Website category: camera
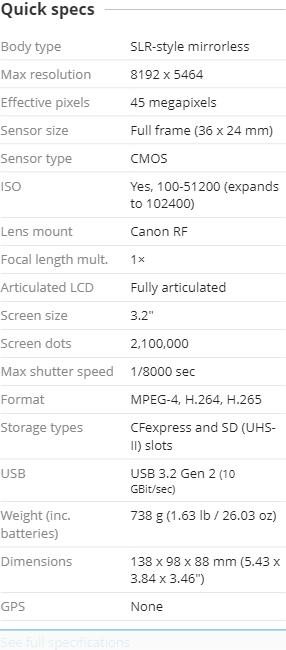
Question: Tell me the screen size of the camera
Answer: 3.2

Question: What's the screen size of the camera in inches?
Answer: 3.2

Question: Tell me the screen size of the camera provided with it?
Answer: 3.2

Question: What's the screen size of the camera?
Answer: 3.2

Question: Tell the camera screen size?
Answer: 3.2

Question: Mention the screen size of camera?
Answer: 3.2

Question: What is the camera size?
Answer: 3.2

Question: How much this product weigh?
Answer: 738 g (1.63 lb / 26.03 oz )

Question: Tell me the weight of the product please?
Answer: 738 g (1.63 lb / 26.03 oz )

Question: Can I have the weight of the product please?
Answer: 738 g (1.63 lb / 26.03 oz )

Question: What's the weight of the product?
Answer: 738 g (1.63 lb / 26.03 oz )

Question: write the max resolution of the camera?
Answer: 8192 x 5464

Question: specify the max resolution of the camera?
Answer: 8192 x 5464

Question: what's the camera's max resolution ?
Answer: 8192 x 5464

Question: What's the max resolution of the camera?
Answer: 8192 x 5464

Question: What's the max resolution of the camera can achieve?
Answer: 8192 x 5464

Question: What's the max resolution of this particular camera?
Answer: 8192 x 5464

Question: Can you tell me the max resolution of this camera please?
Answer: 8192 x 5464

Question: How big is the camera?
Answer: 138 x 98 x 88 mm (5.43 x 3.84 x 3.46 )

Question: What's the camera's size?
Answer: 138 x 98 x 88 mm (5.43 x 3.84 x 3.46 )

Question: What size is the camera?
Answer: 138 x 98 x 88 mm (5.43 x 3.84 x 3.46 )

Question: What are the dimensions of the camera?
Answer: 138 x 98 x 88 mm (5.43 x 3.84 x 3.46 )

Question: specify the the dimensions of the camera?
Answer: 138 x 98 x 88 mm (5.43 x 3.84 x 3.46 )

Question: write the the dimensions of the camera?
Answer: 138 x 98 x 88 mm (5.43 x 3.84 x 3.46 )

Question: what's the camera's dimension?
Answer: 138 x 98 x 88 mm (5.43 x 3.84 x 3.46 )